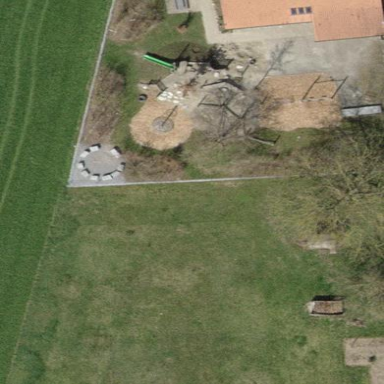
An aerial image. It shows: Kindergarten.